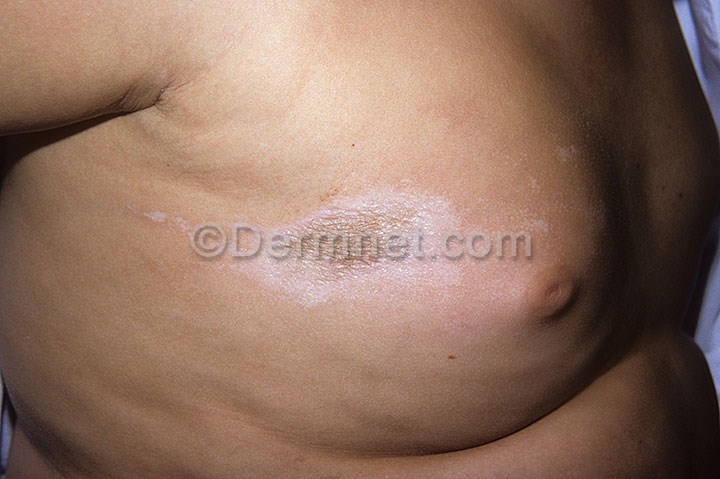
Disease: Psoriasis pictures Lichen Planus and related diseases